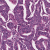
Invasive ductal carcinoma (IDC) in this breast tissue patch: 1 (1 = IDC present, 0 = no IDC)